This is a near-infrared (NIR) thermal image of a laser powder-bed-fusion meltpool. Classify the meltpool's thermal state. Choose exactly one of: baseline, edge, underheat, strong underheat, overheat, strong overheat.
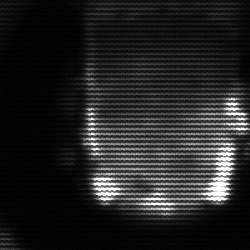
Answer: baseline